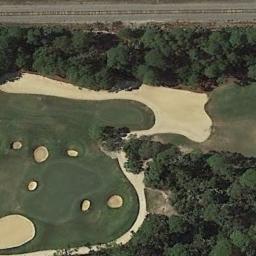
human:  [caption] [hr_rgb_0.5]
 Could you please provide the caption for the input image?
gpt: There are several bunkers and many trees on a large green lawn on the golf course, And there is a road next to the golf course .

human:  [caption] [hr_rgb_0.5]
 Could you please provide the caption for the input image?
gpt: There are numerous trees near the golf course .

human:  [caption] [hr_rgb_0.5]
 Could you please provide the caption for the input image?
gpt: The golf course has some putting greens, Barrier trees and sandpits and a road goes through the golf course .

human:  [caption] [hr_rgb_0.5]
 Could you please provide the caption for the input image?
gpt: There are about a dozen bunkers on this lawn .

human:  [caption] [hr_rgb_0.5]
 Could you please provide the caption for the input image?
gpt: There are some bunkers and some trees on the golf course .